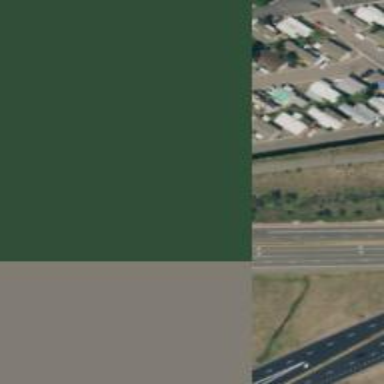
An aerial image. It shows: Trunk link highway.